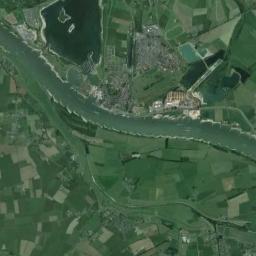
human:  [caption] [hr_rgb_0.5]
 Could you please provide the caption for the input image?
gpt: The river goes through farmland and houses .

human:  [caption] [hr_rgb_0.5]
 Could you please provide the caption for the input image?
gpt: A curved light green river with green and brown fields on both sides of the bank, Several blue lakes, And large buildings .

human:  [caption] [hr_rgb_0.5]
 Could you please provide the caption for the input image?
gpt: There are many trees around the river .

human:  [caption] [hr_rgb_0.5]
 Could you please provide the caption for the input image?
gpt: The green river with a tributary goes through the farmland and a lake is next to the river .

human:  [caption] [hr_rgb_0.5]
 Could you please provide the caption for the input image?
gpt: There are many green farmlands and some buildings near the river .